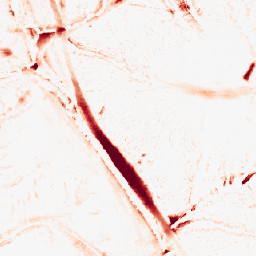
Category: morphological
Decomposition family: morphological_diamond
Decomposition parameters: operation: opening
radius: 15
Upsampling method: nearest
Upsampling parameters: scale: 4
Upsampling scale: 4